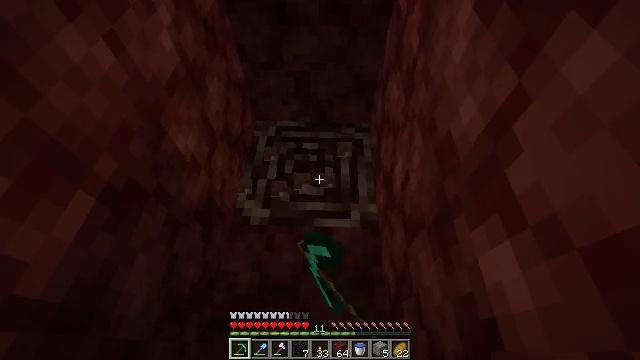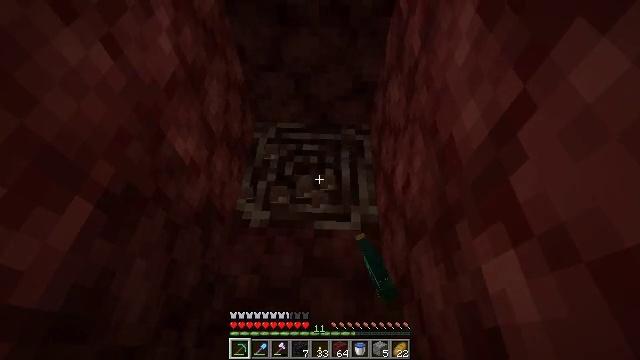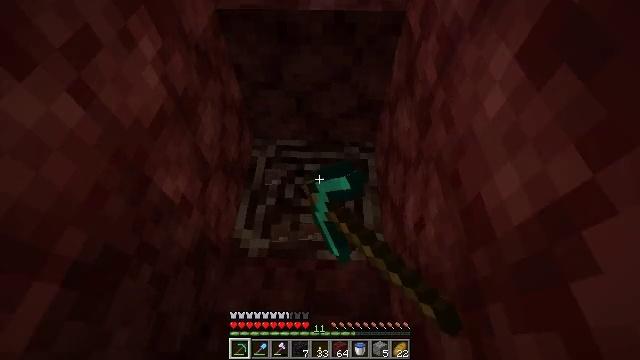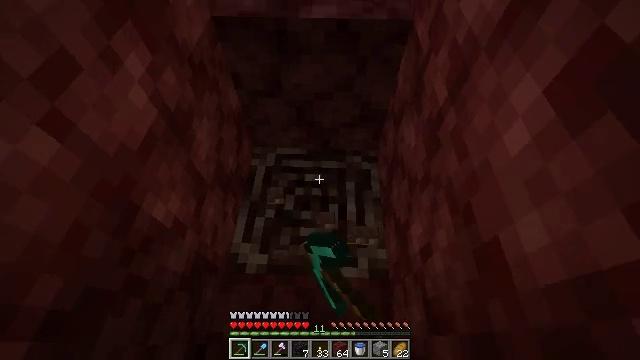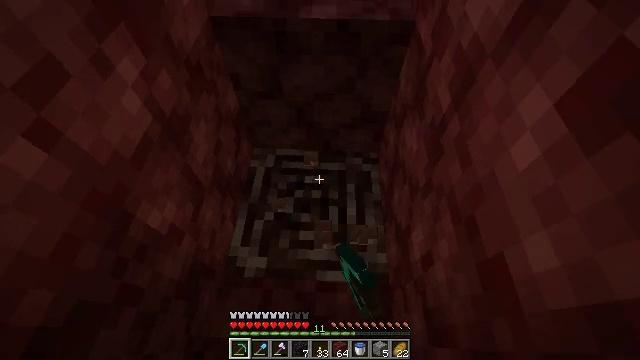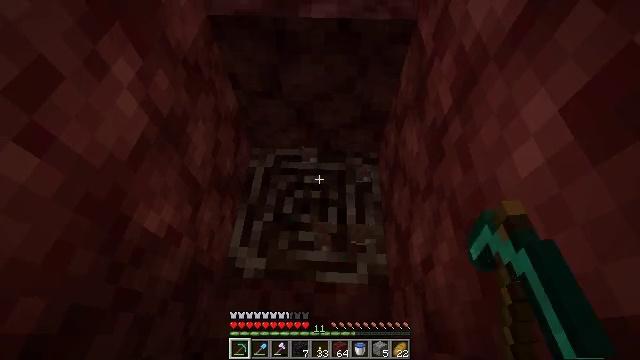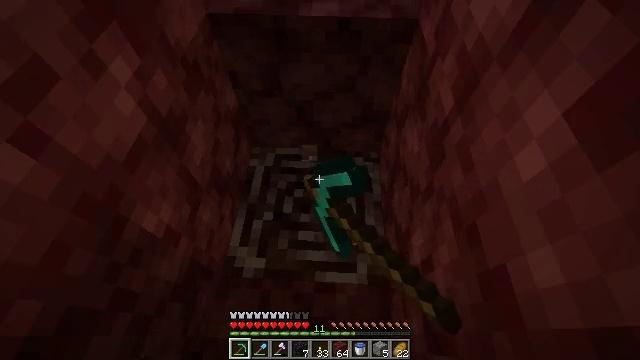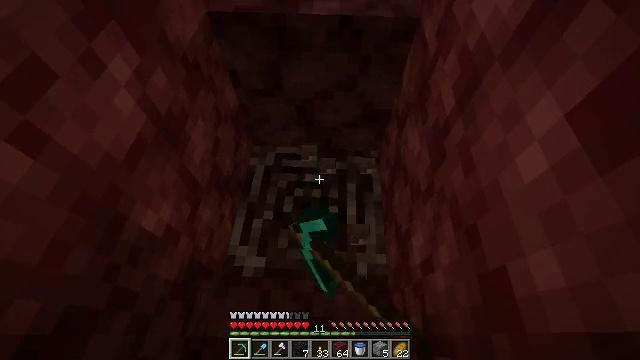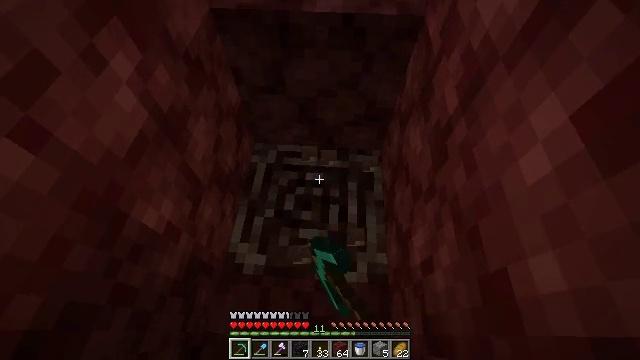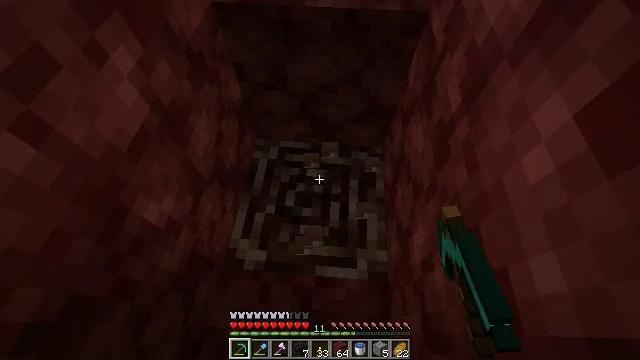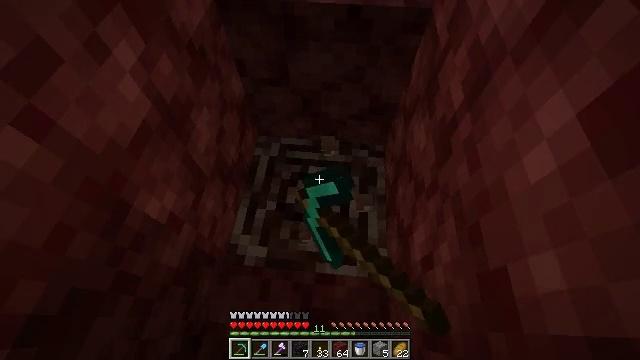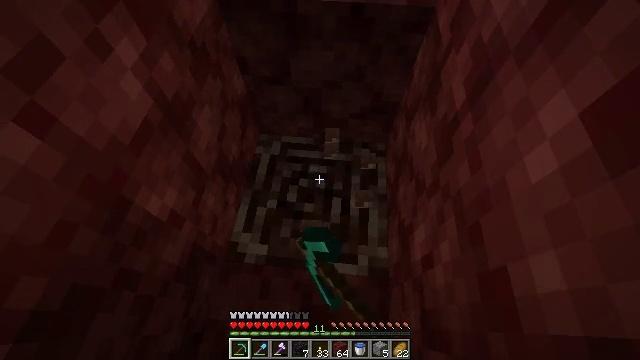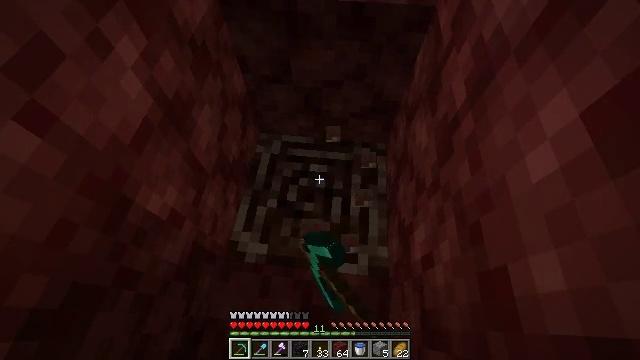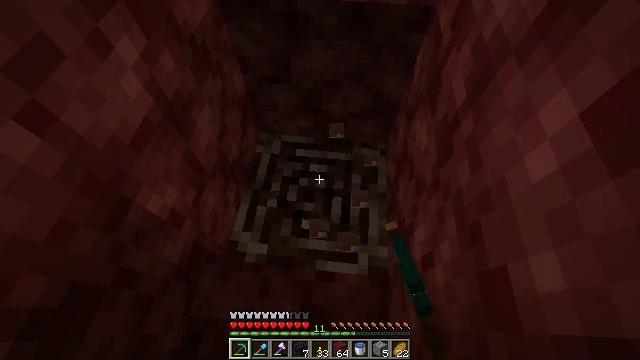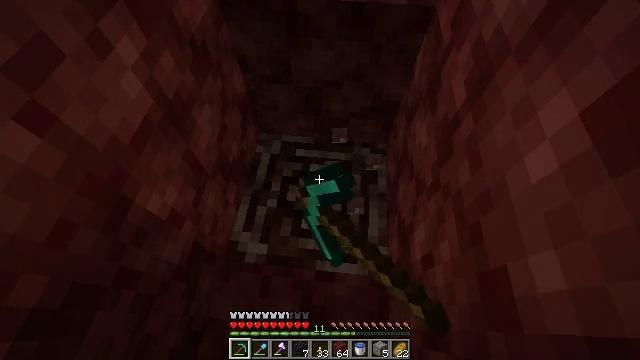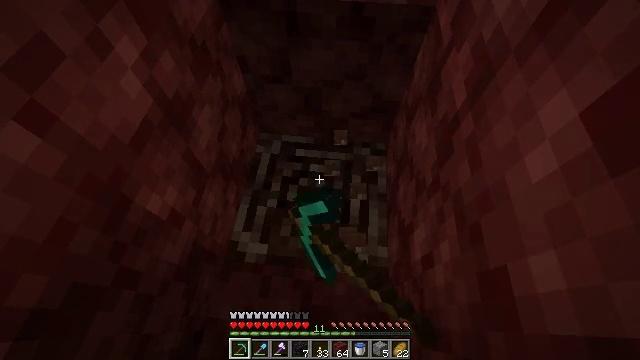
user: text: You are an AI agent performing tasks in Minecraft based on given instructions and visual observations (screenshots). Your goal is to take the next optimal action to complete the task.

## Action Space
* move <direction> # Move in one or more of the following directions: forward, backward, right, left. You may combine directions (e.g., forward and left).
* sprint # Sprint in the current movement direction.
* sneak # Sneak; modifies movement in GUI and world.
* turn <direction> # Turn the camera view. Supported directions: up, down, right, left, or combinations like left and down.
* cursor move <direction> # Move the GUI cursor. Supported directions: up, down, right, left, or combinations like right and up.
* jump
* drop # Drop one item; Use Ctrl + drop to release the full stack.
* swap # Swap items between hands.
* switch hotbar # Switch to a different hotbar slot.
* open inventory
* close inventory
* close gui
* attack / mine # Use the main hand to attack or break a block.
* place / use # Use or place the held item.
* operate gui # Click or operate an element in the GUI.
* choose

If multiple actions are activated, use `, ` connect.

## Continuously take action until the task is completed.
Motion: motion action
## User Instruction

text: Find and extract ancient debris from the Nether.
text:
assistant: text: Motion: move forward, attack / mine
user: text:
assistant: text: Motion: move forward, attack / mine
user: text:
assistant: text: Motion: attack / mine
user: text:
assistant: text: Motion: attack / mine
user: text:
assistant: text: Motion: attack / mine
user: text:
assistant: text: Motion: attack / mine
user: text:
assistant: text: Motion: attack / mine
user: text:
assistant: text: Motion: attack / mine
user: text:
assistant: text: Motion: attack / mine
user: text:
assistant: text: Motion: attack / mine
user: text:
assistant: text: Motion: attack / mine
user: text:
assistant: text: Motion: attack / mine
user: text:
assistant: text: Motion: attack / mine
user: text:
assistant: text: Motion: attack / mine
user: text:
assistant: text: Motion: attack / mine
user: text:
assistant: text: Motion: attack / mine
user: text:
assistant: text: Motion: attack / mine
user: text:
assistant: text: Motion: attack / mine
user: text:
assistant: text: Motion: attack / mine
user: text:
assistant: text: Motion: attack / mine
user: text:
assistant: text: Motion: attack / mine
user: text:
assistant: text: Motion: attack / mine
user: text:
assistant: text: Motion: attack / mine
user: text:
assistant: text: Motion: attack / mine
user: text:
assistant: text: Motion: attack / mine
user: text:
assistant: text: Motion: turn down, attack / mine
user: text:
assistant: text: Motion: turn down, attack / mine
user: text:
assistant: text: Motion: turn down, attack / mine
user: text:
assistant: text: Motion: attack / mine
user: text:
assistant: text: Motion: attack / mine